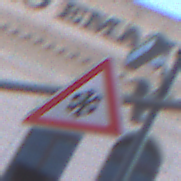
Verkehrszeichen: SchneeOderEisglaette
Umgebung: Outdoor, Urban
Tageszeit: SunriseSunset
Wetter: PartlyCloudy
Licht: Natural
Jahreszeit: NotSpecified
Kontrast: LowContrast